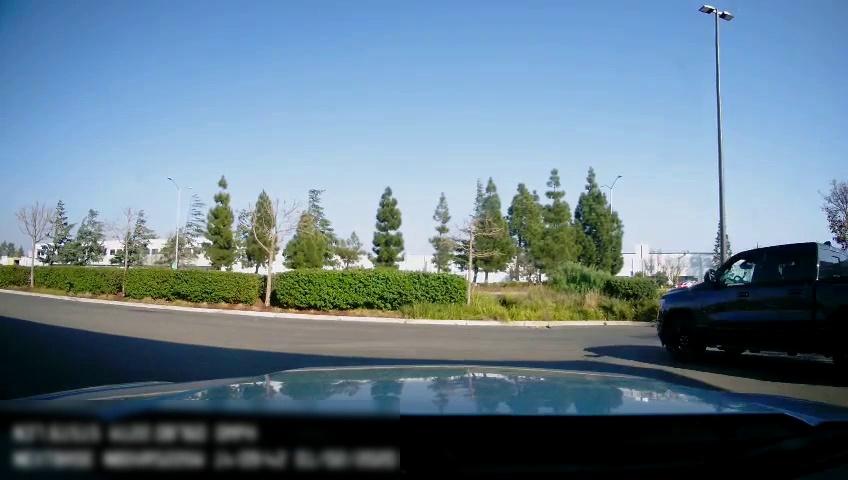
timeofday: Day
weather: Sunny
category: Drivable Space
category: Vehicles | Truck